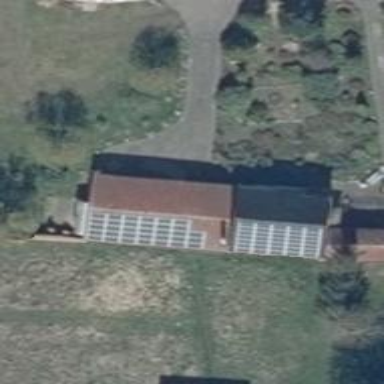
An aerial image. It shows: Small solar photovoltaic panel generator is producing electricity.